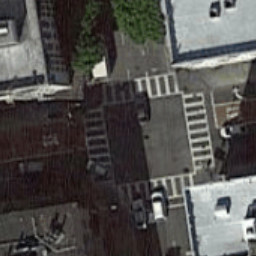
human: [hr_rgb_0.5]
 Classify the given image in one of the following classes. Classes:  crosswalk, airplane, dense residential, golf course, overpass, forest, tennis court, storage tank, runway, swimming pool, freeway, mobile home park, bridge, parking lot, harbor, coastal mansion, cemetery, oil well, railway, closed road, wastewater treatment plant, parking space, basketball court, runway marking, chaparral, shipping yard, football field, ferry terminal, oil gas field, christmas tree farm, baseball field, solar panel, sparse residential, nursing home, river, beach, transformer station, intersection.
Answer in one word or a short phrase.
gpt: crosswalk